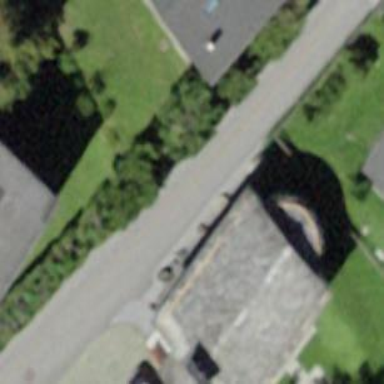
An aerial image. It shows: Beautiful church building.